Question: Not to use in any implementation but just for the sake of understanding I am trying to explicitly call a destructor using an object and another '*' to object.
'''
#include<iostream>
using namespace std;
class A{
public :
A(){
cout<<"
Constructor called ";
}
~A()
{
cout<<"
Destructor called ";
}
};
int main()
{
A obj,*obj1;
obj1->~A();
obj.~A();
return 0;
}
'''

Now the problem is that I can't understand why destructor is called three times.
Even if the 'obj1' is not yet pointing to any object.
Note that I understand that the last two destructor calls are:
1. because I am calling obj.~A();
2. because we go out of the scope of object obj.
I am using 'DevC++ 5.5.1'
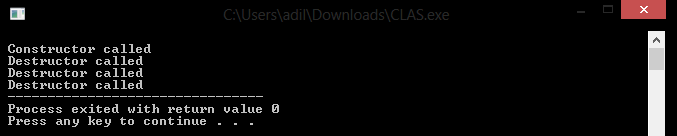
Answer: Your code only works by a fluke.
'''
int main()
{
A obj,*obj1;
obj1->~A(); // (1) Bad reference that works
obj.~A(); // (2) Explicit call to destructor
return 0;
} // (3) obj's destructor is called when obj goes out of scope
'''